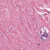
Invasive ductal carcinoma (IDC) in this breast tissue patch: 1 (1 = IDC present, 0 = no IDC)